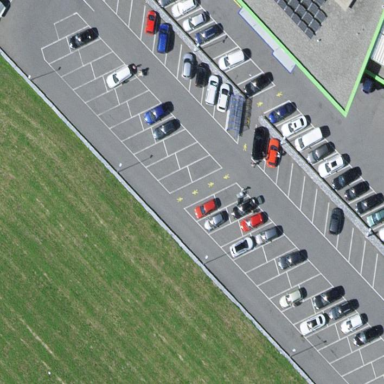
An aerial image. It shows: Parking area with asphalt surface.